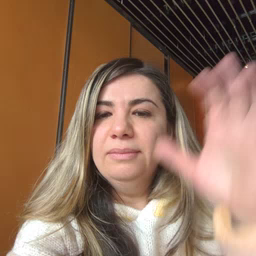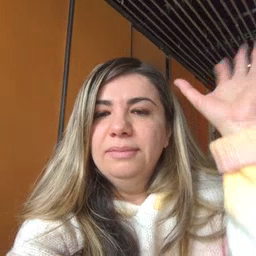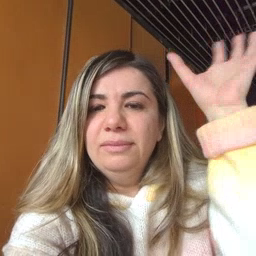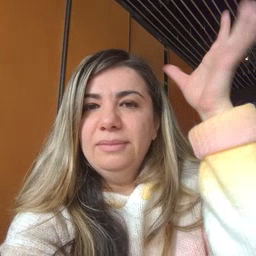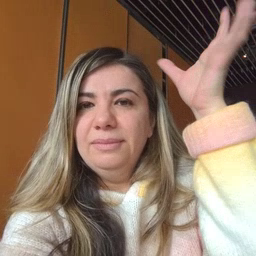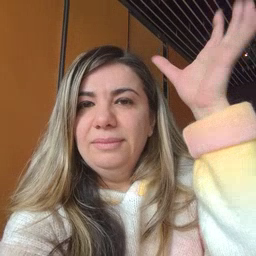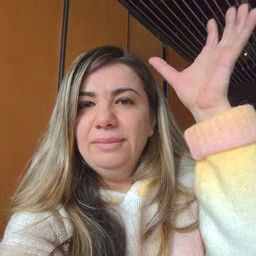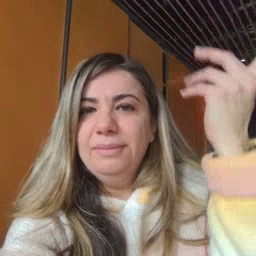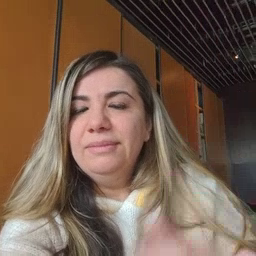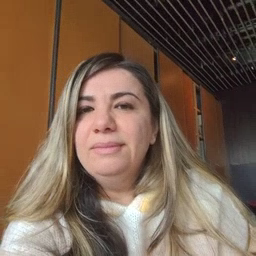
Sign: cloud